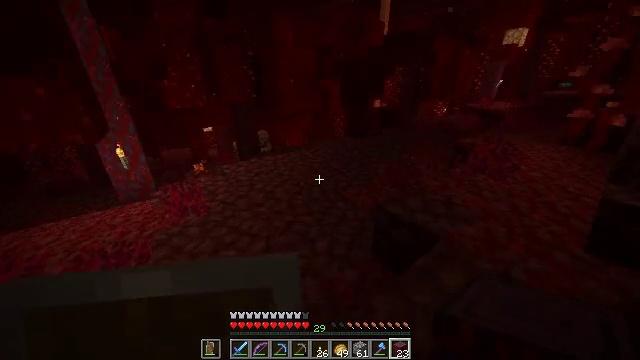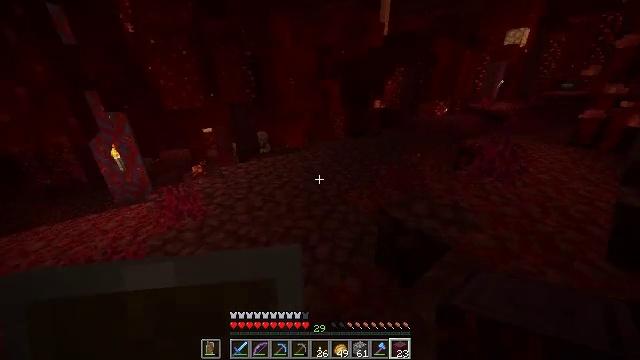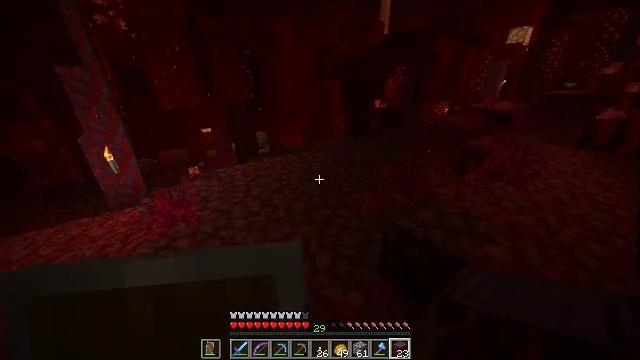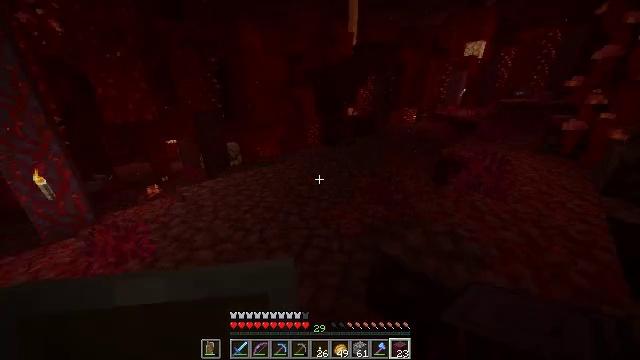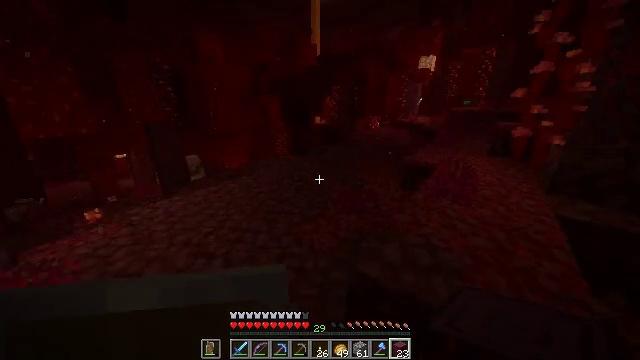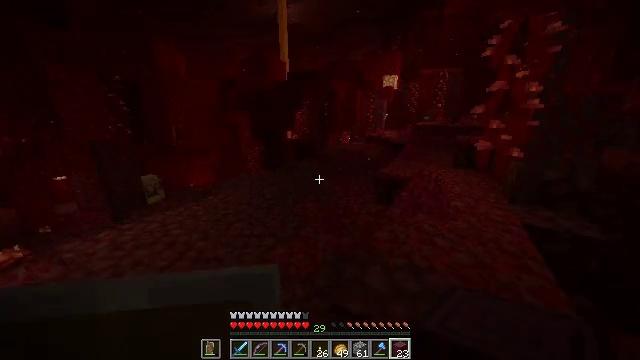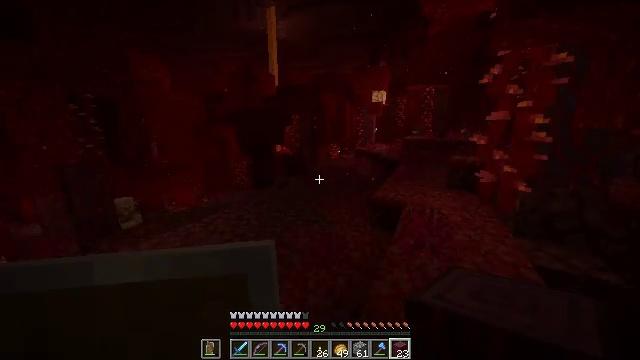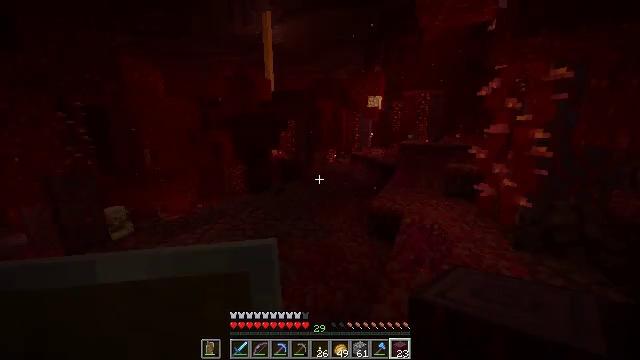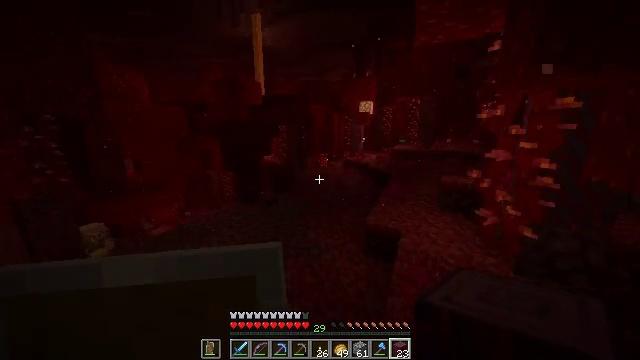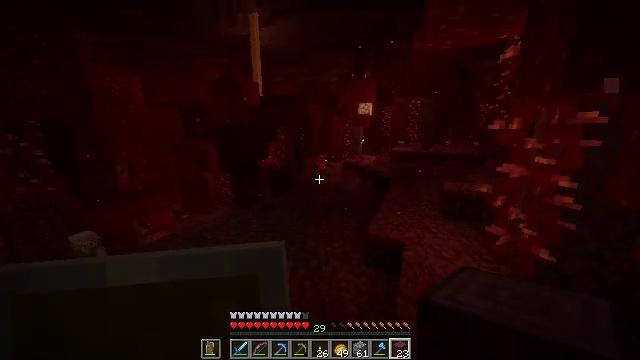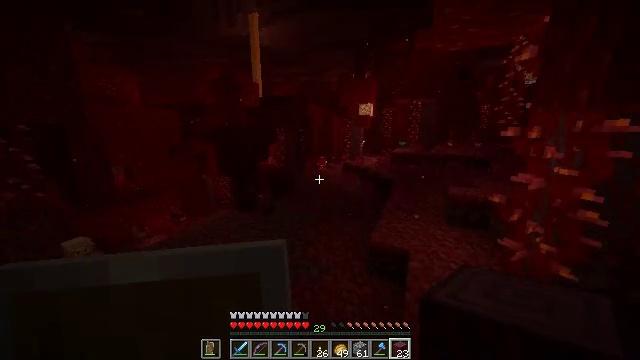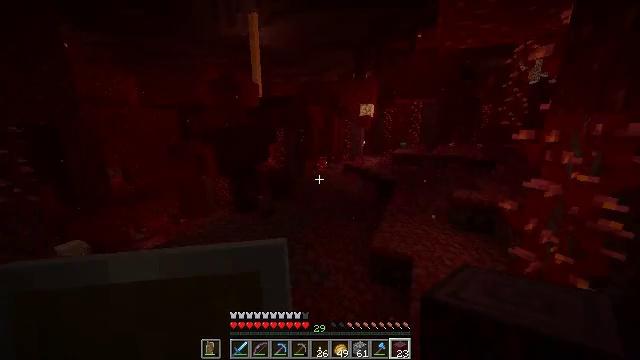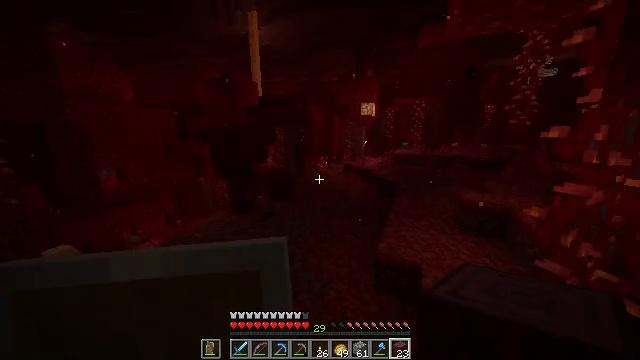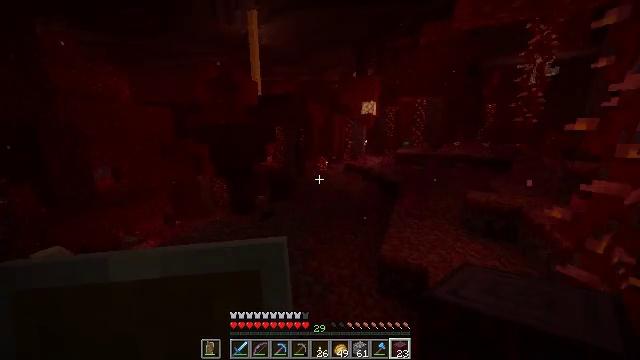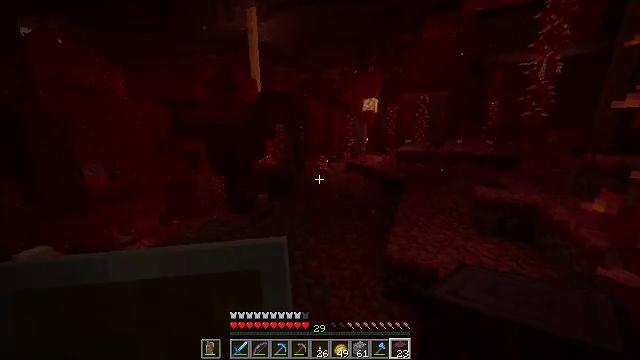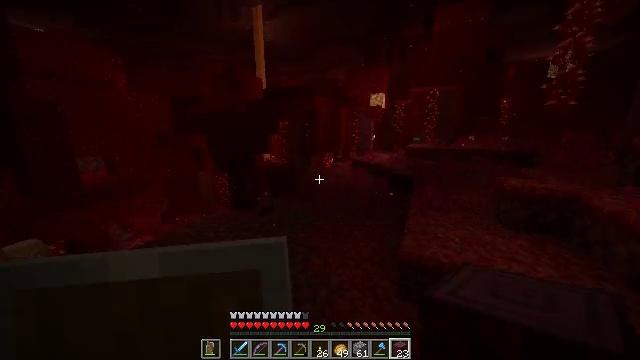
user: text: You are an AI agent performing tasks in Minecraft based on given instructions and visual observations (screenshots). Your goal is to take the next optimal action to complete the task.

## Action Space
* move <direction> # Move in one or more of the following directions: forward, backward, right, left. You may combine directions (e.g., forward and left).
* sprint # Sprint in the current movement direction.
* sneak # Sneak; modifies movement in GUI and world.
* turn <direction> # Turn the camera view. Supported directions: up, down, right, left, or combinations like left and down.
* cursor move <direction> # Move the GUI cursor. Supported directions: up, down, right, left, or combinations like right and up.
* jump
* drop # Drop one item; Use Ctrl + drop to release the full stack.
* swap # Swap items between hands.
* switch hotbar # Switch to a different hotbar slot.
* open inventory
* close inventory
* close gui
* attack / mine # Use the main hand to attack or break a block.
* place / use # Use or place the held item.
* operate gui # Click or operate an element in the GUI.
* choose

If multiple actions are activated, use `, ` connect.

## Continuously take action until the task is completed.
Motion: motion action
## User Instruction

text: Collect crimson fungus as a resource.
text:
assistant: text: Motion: move forward
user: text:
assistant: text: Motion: move forward
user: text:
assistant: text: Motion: move forward, turn right and up
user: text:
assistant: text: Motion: move forward, turn right and up
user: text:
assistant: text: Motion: move forward, turn right and up
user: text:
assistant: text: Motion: move forward, turn right and up, jump
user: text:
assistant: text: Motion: move forward, turn right, jump
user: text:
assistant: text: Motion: move forward, turn right, jump
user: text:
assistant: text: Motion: move forward
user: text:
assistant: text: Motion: move forward
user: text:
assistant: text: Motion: move forward
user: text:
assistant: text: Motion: move forward
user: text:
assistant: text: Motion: move forward
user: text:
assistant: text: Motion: move forward
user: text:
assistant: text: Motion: move forward, turn left
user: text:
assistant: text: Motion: move forward, turn left
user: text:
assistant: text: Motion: move forward, turn left and up
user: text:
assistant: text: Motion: move forward, turn right and up
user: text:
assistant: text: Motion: move forward, turn right and up
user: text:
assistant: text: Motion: move forward, turn right and up
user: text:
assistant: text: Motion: move forward, turn right and up
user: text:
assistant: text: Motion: move forward, turn right and up, jump
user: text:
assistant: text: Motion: move forward, turn right, jump
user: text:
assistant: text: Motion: move forward, turn right, jump
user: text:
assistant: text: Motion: move forward, turn right, jump
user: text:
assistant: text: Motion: move forward, turn right
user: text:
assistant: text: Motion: move forward
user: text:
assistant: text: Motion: move forward
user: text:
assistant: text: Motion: move forward
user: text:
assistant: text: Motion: move forward